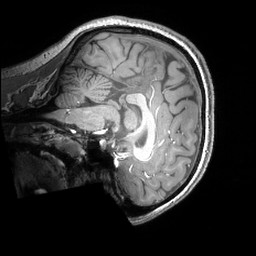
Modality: T1w
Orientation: sagittal
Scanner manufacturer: philips
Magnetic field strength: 7 T
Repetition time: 0.008 s
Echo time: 0.001974 s